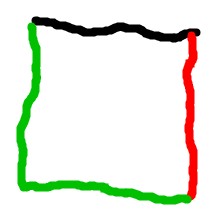
Shape: square